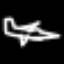
Label: airplane